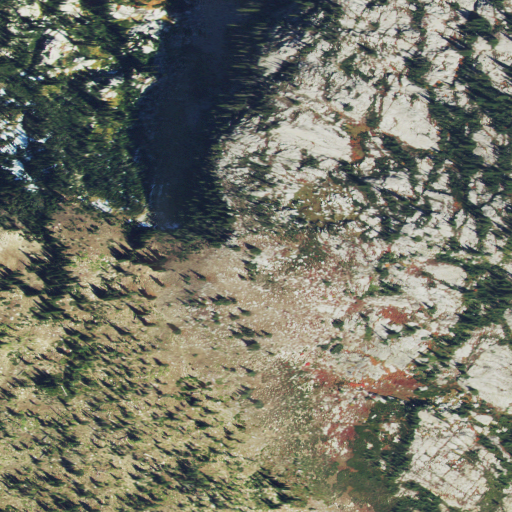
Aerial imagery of mountain in Idaho named Stanley Butte containing shrub, evergreen forest, and grassland